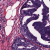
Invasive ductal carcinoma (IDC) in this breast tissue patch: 0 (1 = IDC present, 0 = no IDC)